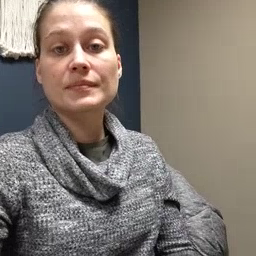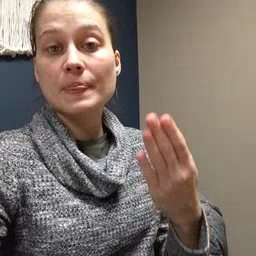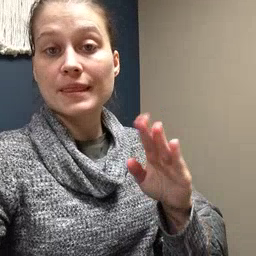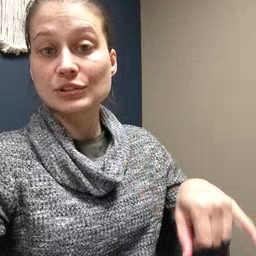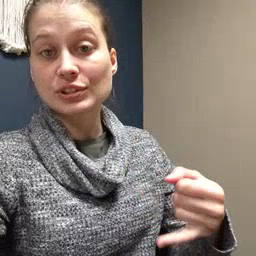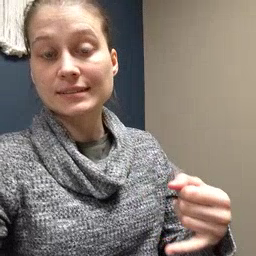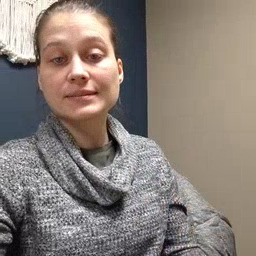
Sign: jeans